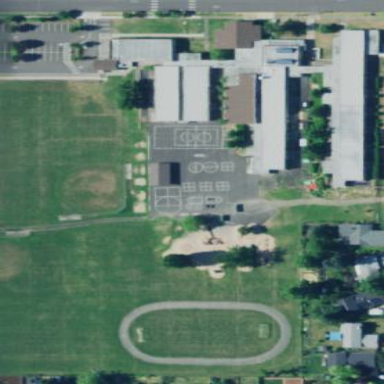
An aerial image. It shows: Schoolyard designated as leisure land.